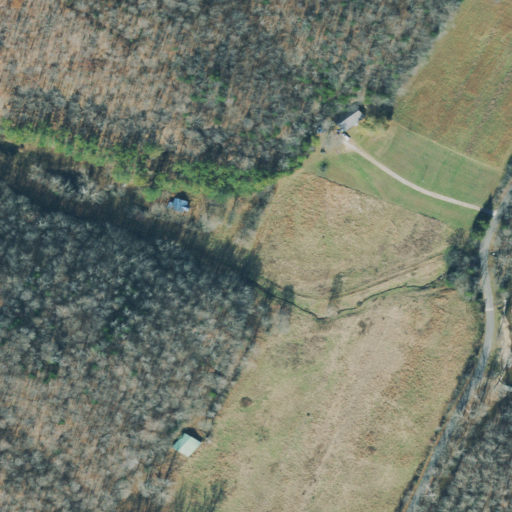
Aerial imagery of valley in Tennessee named Woodside Hollow containing deciduous forest, pasture, open development, mixed forest, grassland, and low intensity development